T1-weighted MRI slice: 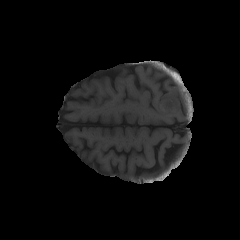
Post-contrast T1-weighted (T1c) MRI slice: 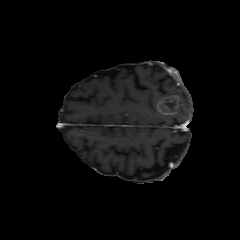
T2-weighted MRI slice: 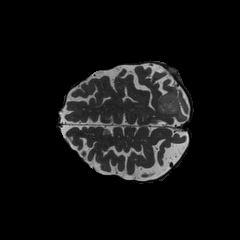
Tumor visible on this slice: yes